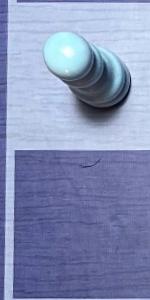
Label: Empty